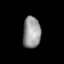
Tissue: lung
Cell type: Fibroblasts
Senescence score: 0.5912
Nuclear area (px): 549
Mean DAPI intensity: 151.916